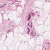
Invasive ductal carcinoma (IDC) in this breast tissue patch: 0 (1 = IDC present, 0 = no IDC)